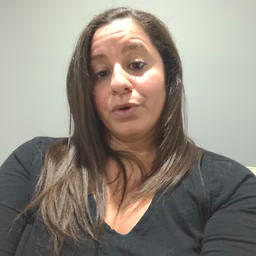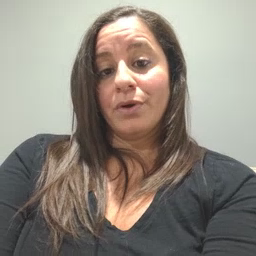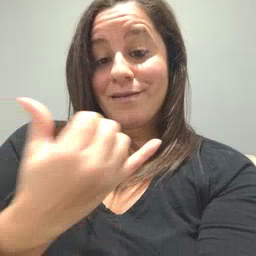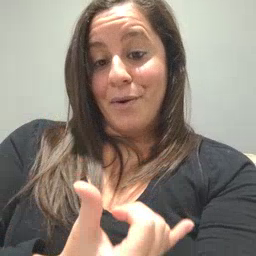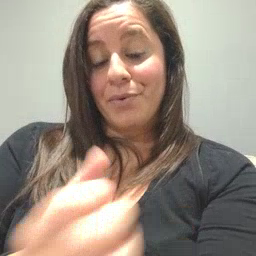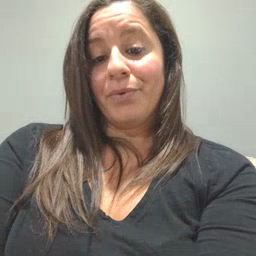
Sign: now